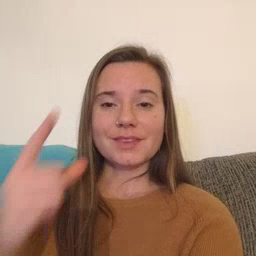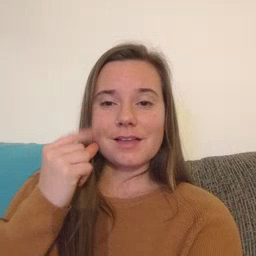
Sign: cat